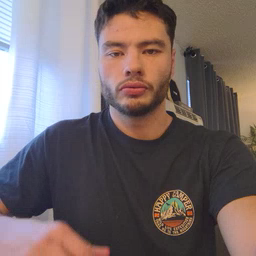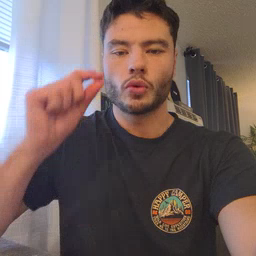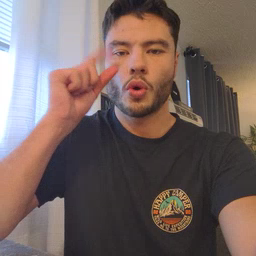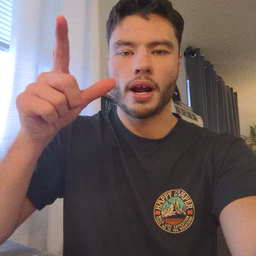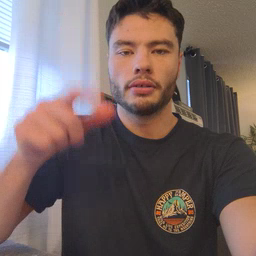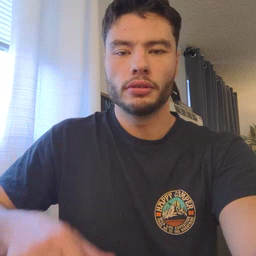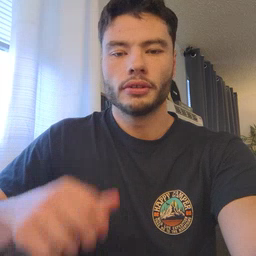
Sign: wake